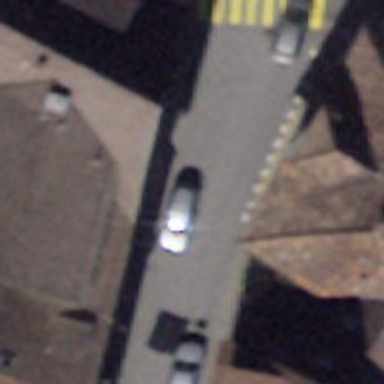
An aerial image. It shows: Pedestrian road.